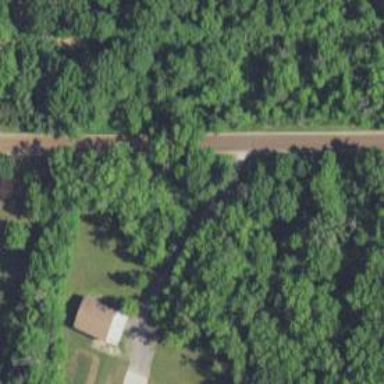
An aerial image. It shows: Driveway leading to service road.